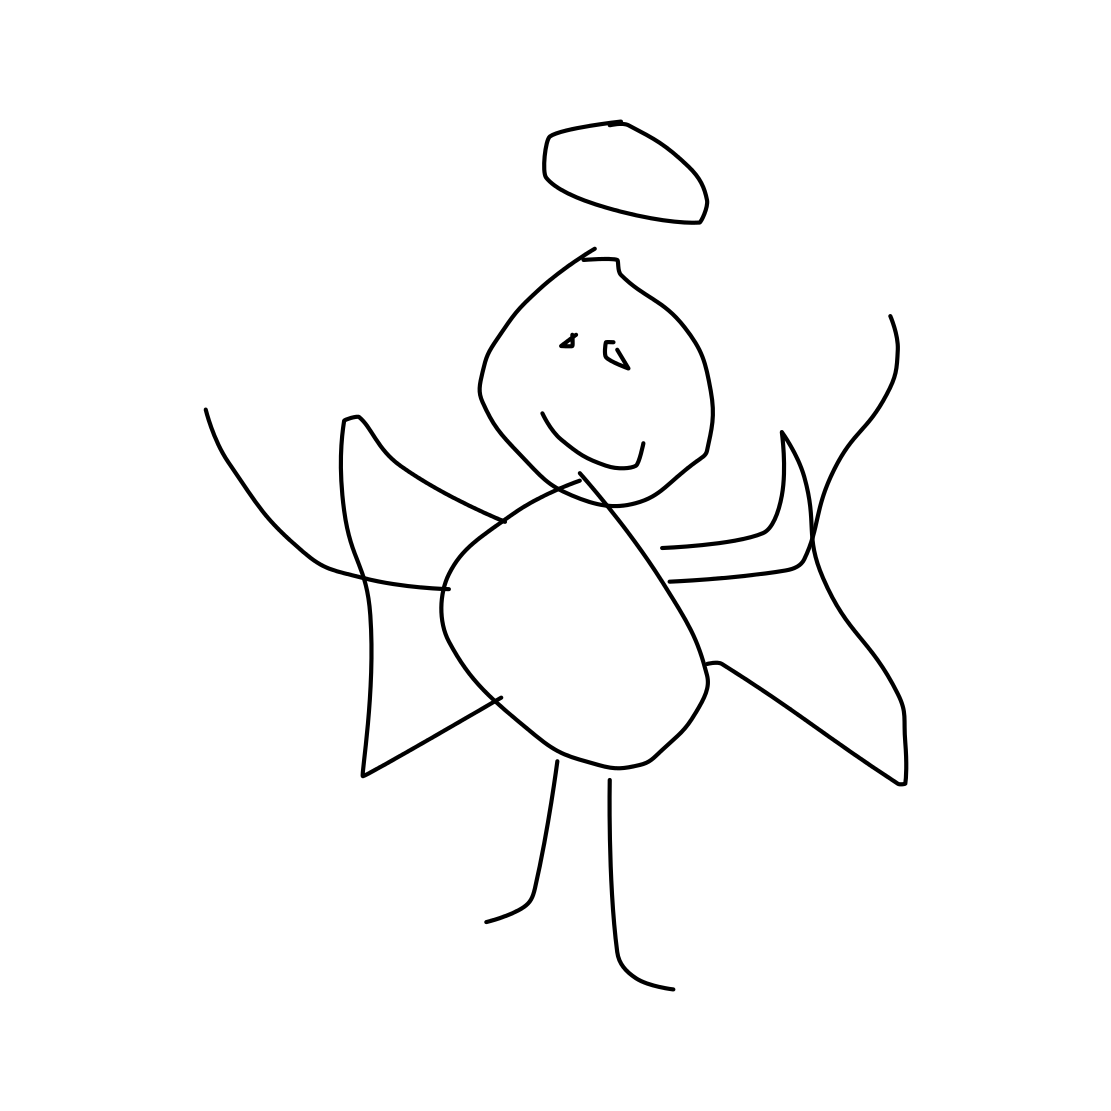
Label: angel